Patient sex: F
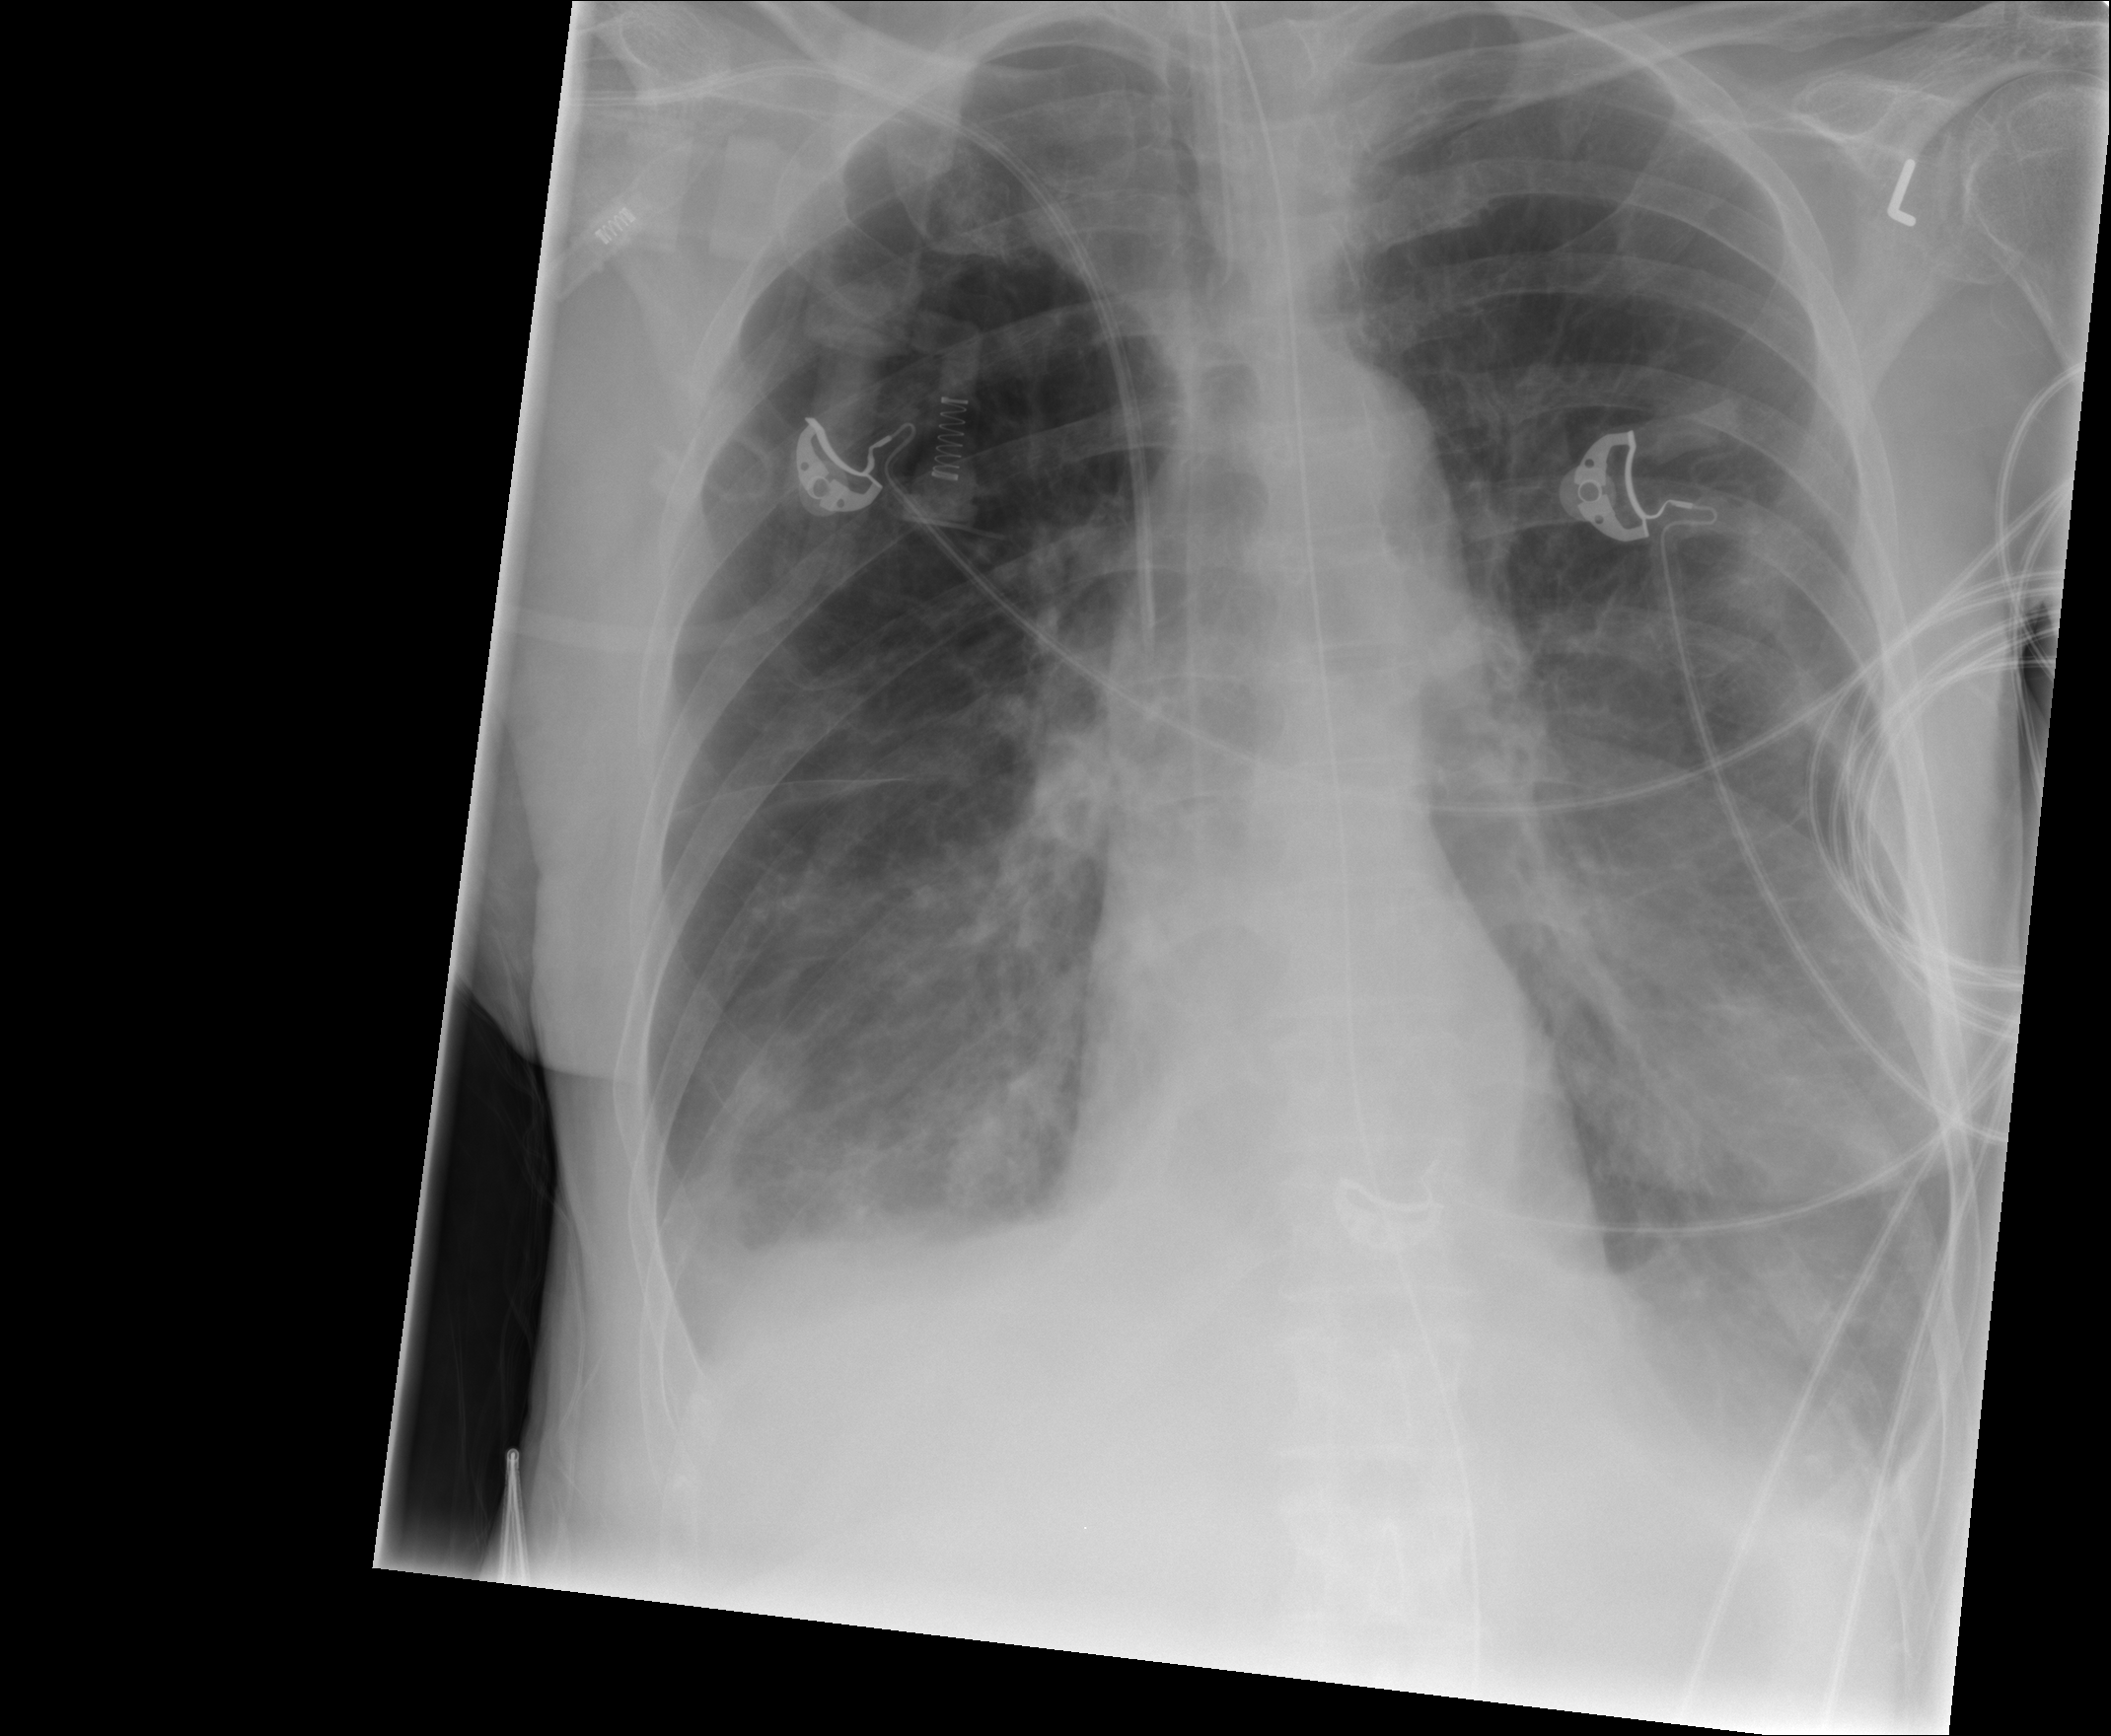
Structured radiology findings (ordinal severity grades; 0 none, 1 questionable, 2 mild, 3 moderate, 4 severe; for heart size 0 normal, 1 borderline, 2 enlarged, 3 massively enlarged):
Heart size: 0
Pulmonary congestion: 2
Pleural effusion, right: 2
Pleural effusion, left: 2
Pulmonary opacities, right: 2
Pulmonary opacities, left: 2
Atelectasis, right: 2
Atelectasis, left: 2